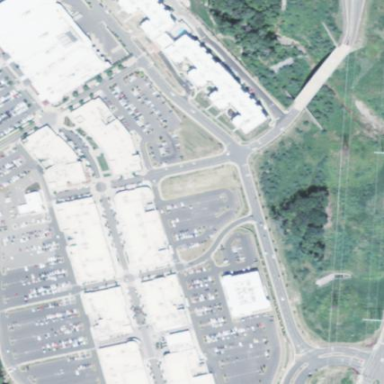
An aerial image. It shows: Retail area.